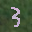
Label: 3